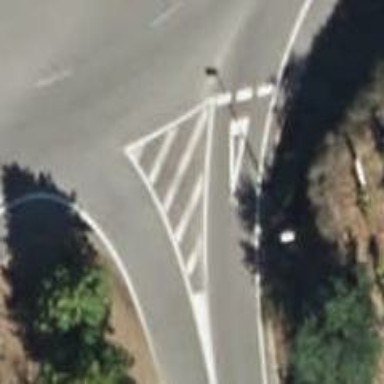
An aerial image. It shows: Road with "give way" sign.